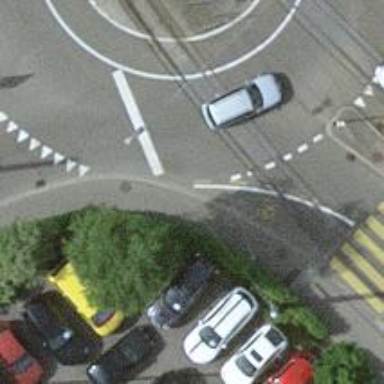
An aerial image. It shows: Road with traffic signals.